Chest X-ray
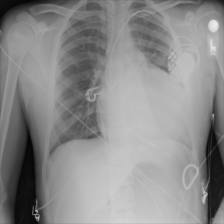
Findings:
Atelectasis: negative
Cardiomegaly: negative
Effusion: negative
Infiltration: negative
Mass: negative
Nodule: negative
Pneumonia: negative
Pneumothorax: negative
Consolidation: negative
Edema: negative
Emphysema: negative
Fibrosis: negative
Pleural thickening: negative
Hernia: negative